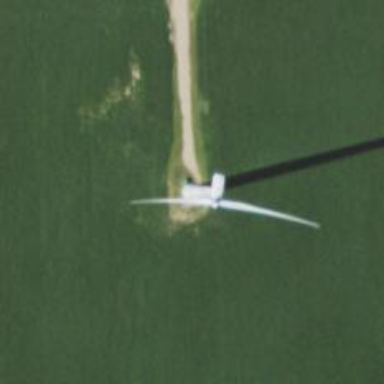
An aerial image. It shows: Wind generator powered by horizontal axis wind turbine.